Field crop: maize
Growth stage: 2
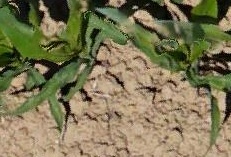
Species: maize